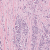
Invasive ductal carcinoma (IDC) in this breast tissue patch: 1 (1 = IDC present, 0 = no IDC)